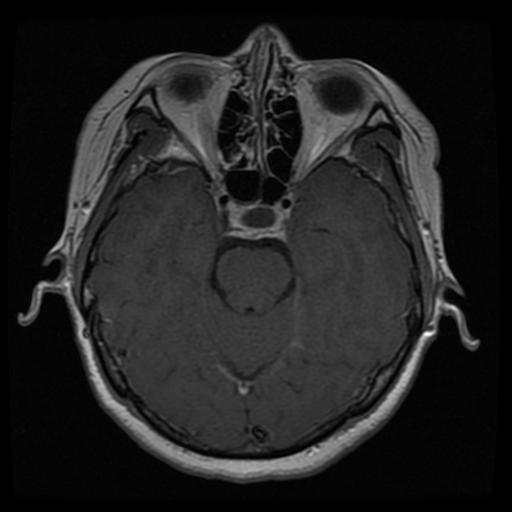
Label: pituitary